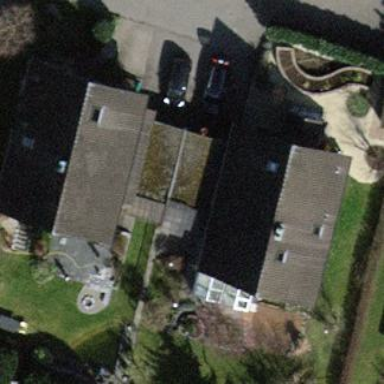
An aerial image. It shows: Garage building.